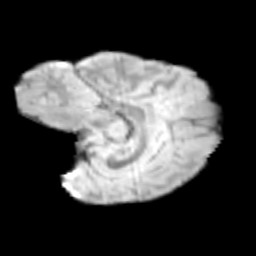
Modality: T2w
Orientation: sagittal
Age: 11
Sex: male
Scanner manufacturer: siemens
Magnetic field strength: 3 T
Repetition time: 3.8 s
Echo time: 0.07 s